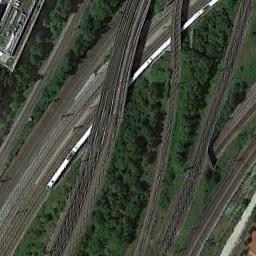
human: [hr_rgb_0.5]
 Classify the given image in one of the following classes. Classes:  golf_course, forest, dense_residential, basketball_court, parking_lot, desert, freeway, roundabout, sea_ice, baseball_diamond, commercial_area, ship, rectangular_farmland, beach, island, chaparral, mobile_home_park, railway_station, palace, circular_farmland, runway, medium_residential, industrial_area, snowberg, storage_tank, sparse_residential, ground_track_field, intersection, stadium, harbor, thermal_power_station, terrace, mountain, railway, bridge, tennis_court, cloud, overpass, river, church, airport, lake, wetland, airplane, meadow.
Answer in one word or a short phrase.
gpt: railway